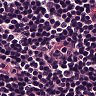
Metastatic tissue present: no